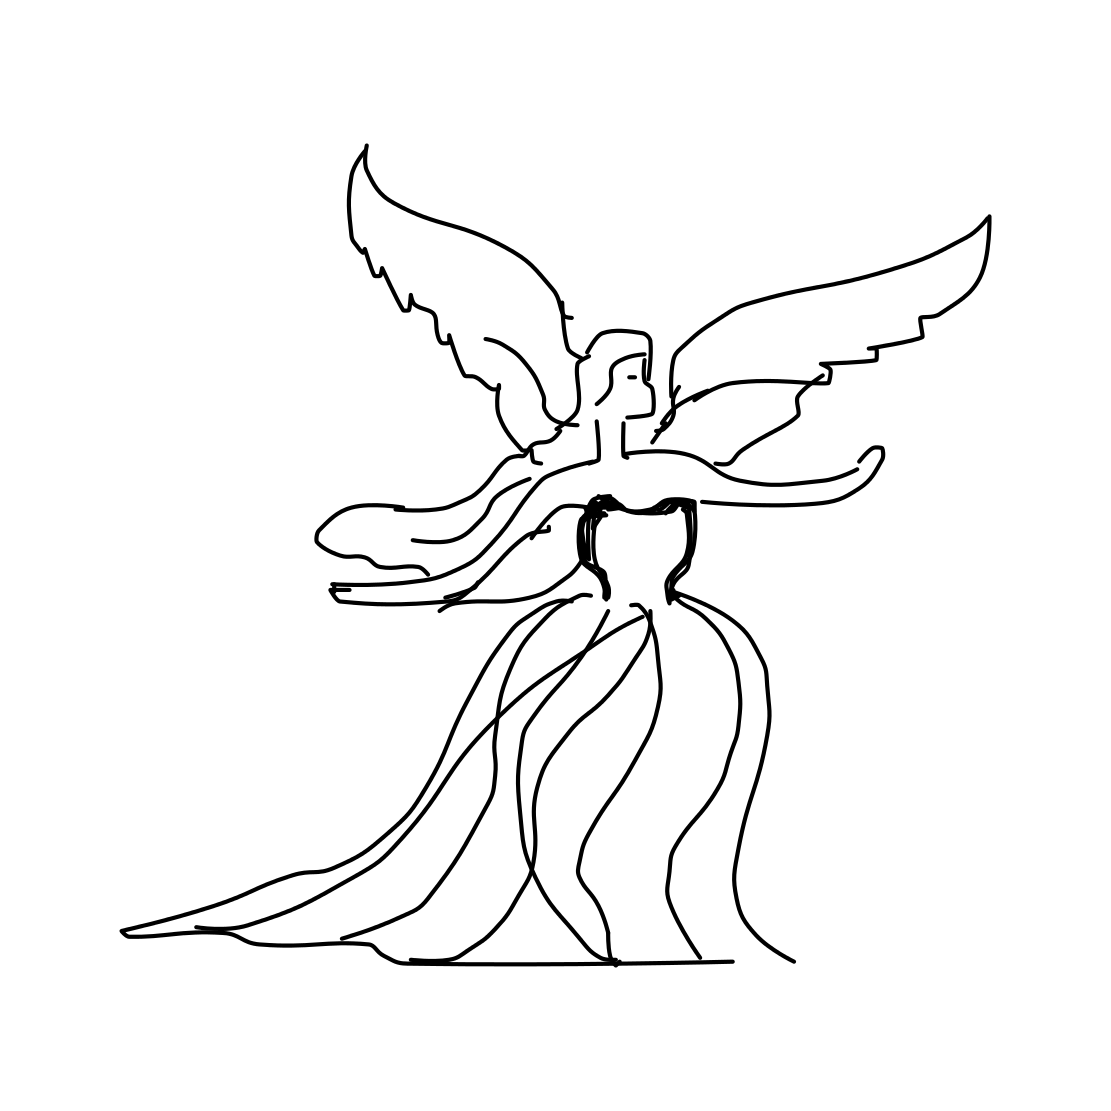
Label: angel